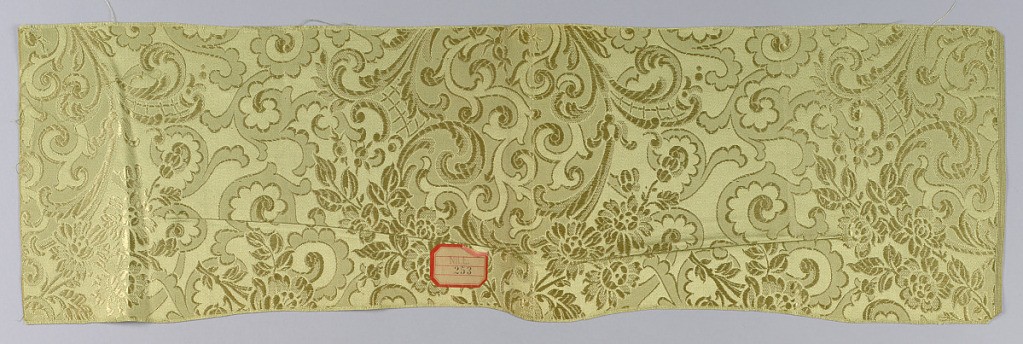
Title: Samples
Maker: Orinoka Mills, Philadelphia, Pennsylvania, USA
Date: ca. 1910
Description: a. green on green
b. dark green on green